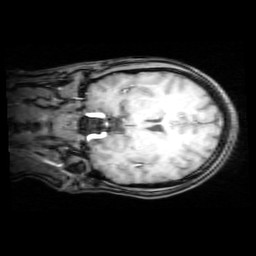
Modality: T1w
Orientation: coronal
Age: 27
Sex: female
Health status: healthy
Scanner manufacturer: philips
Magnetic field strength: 3 T
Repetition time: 0.012 s
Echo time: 0.0037 s